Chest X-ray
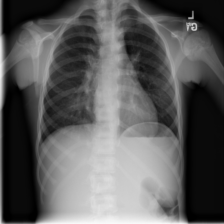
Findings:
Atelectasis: negative
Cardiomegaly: negative
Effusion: negative
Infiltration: negative
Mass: negative
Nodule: negative
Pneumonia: negative
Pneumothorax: negative
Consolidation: negative
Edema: negative
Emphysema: negative
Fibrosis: negative
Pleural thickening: negative
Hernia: negative